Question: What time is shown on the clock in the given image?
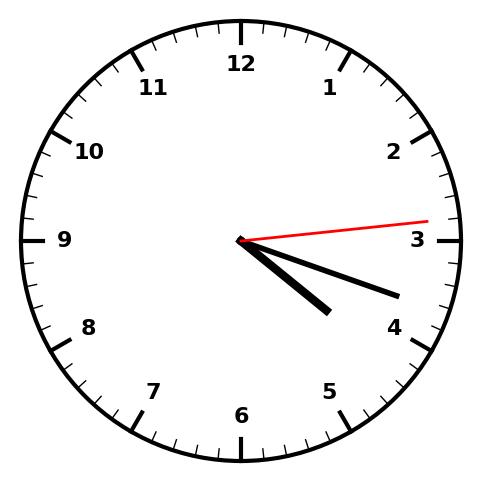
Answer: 04:18:14